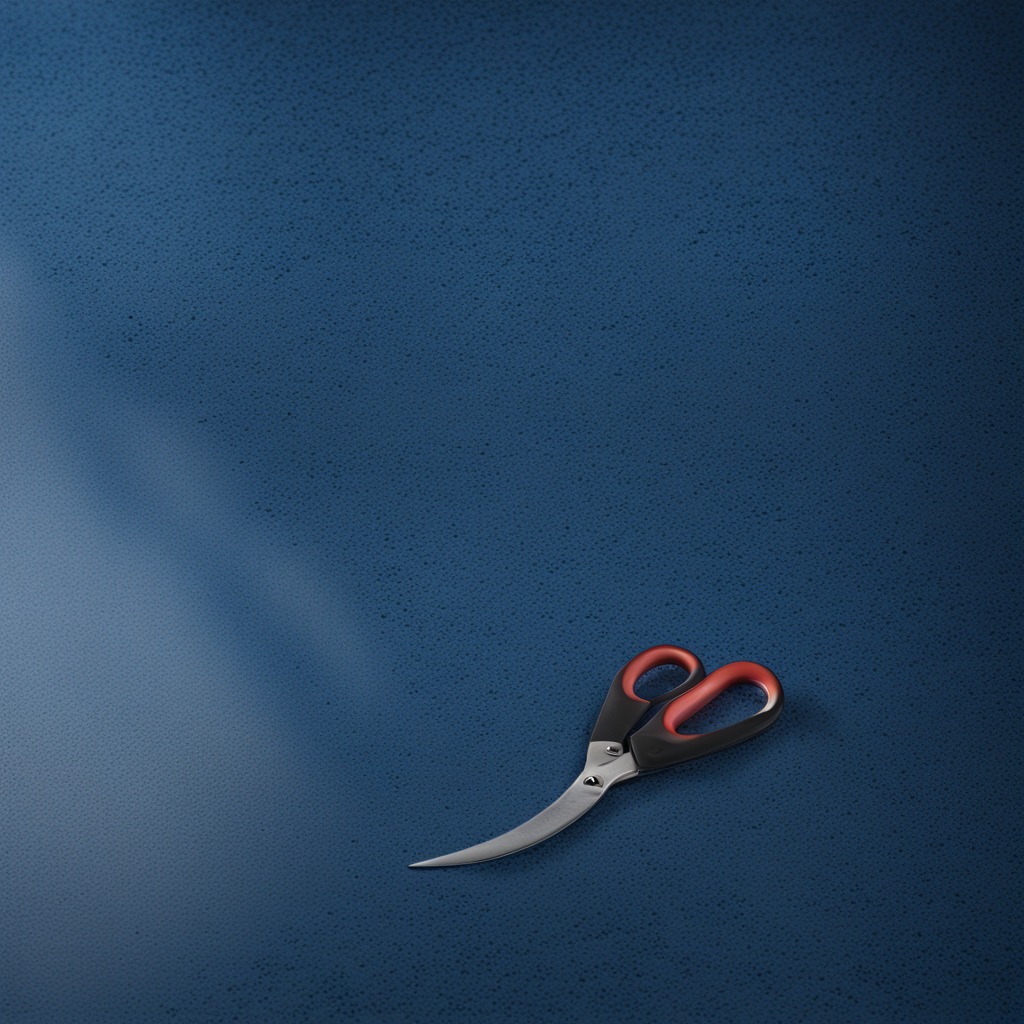
A scissor is lying on a clean granite tabletop covered with a blue rubber mat inside a workshop under bright overhead lighting crisp shadows high clarity worn but beneath the mat